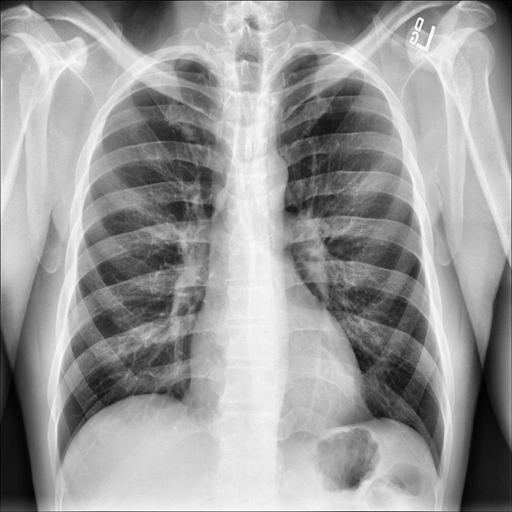
Finding: NORMAL